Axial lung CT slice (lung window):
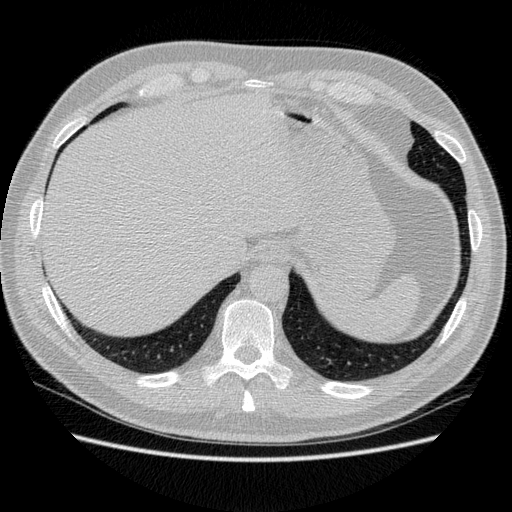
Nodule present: no